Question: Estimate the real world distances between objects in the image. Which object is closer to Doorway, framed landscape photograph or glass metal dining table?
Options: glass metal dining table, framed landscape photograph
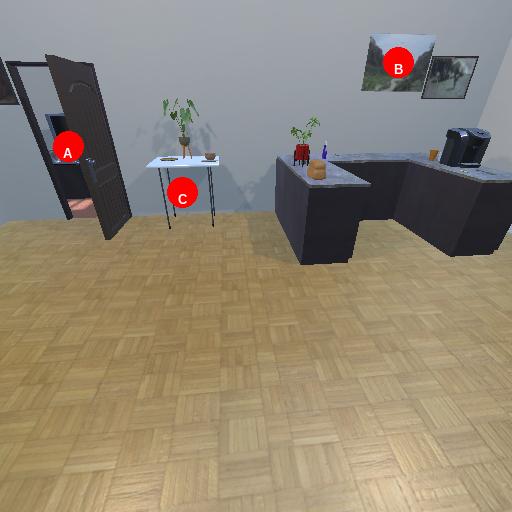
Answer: glass metal dining table